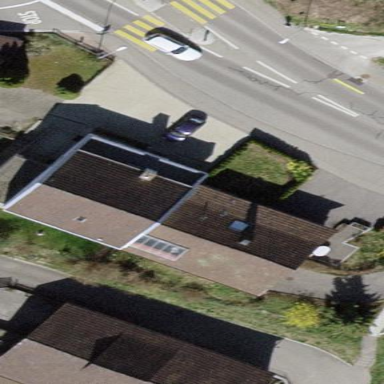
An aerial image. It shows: Semidetached house.